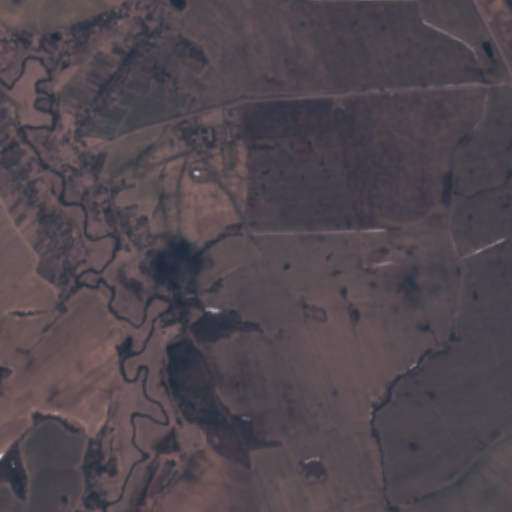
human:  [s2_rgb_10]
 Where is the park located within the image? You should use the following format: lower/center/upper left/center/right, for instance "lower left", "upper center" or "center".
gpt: The park is located in the upper left of the image.
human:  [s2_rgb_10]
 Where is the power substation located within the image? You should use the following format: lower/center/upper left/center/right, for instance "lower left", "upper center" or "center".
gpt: The power substation is located in the upper right of the image.
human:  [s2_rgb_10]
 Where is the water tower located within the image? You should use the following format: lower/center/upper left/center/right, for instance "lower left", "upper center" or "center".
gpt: The water tower is located in the upper center of the image.
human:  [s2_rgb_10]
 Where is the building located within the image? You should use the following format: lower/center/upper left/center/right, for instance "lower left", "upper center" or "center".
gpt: There is no building in the image.